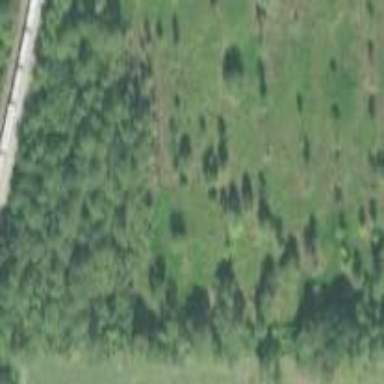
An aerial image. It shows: Mixed leaf woodland.